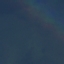
Label: SeaLake